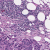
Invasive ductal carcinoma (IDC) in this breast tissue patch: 1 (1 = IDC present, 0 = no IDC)